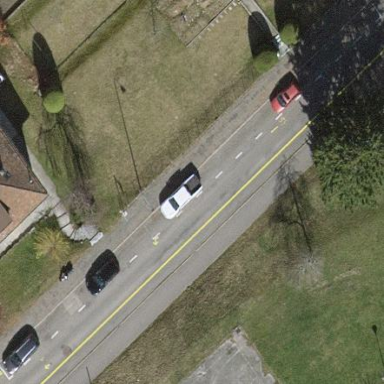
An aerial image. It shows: Street-side parallel parking area.